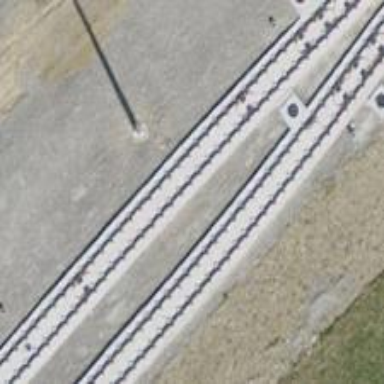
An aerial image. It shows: Tram railway with one track. The railway is electrified with contact lines.